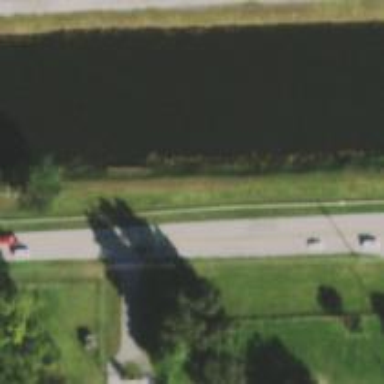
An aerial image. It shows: Culvert underpass for canal.